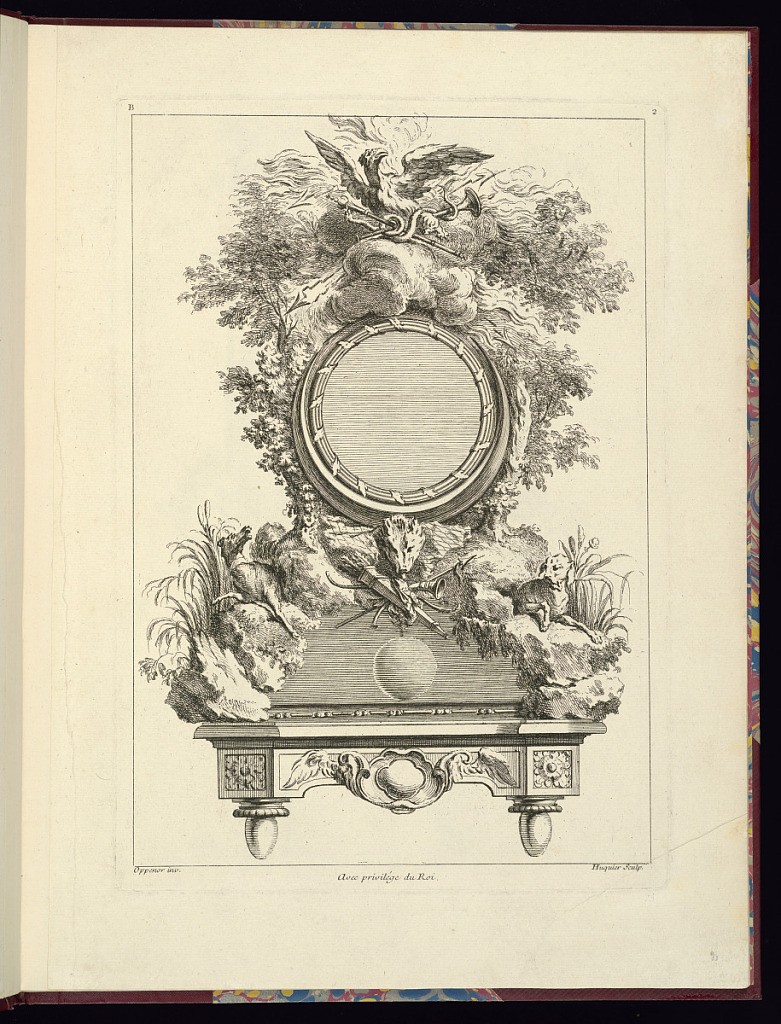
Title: Mantel Clock Case Design
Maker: Gilles-Marie Oppenord, French, 1672–1742
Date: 1738
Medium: Etching and engraving on laid paper
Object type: Print
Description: Design for a mantel clock case, with a circular case for the clock, framed by a landscape of trees, clouds, rockery, with dogs, topped with an eagle with a snake, horn, scepter, and lighting, in his talons. Below there is a trophy with a hog's head, net, horn, bow, and quiver of arrows. The base is decorated with a central cartouche framed by wings, and rosettes, on egg shaped feet with a gadrooning running pattern above. The plate is numbered and signed. A profile (side view) of the design is illustrated on plate 6 within this series (1921-6-376-6).